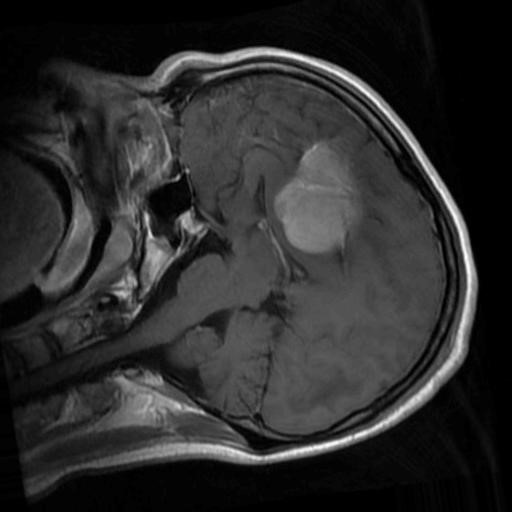
Label: brain_menin